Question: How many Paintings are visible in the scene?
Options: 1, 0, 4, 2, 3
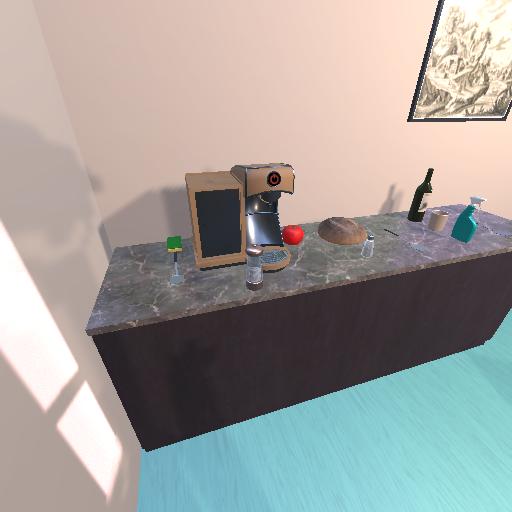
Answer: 1